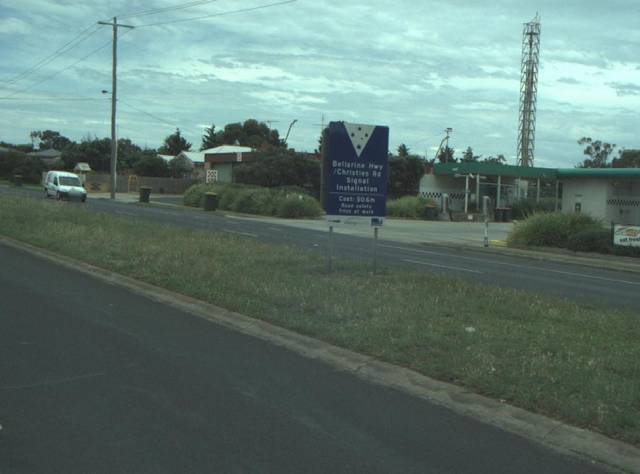
Region: Australia
Coordinates: -38.187, 144.458